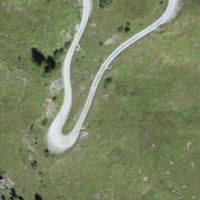
EUNIS habitat code: 26
Species observed at this site:
Parnassius phoebus
Dryas octopetala